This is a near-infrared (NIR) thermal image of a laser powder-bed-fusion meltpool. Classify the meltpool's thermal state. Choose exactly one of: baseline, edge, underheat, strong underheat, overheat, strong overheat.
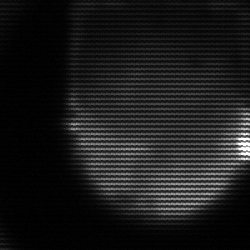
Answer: edge